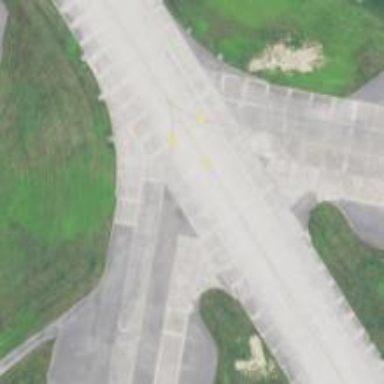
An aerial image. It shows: Image of taxiway at airport.